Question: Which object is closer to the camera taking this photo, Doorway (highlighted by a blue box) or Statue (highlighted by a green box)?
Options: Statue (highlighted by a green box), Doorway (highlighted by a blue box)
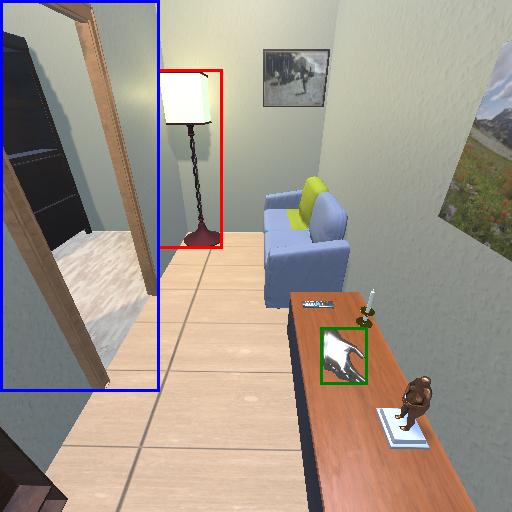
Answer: Statue (highlighted by a green box)